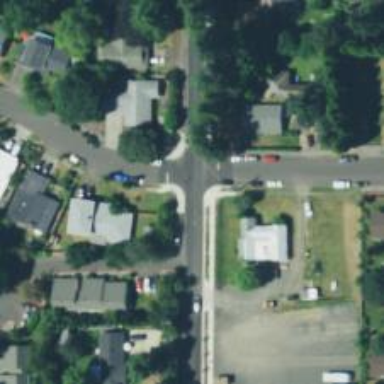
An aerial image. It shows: Tertiary road with sidewalk on the left.